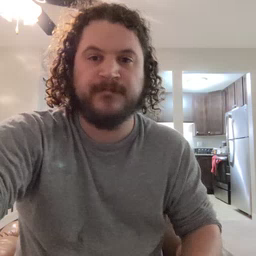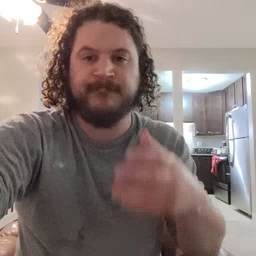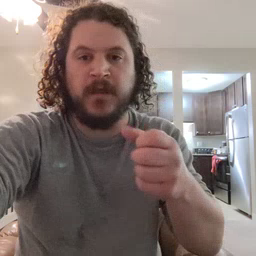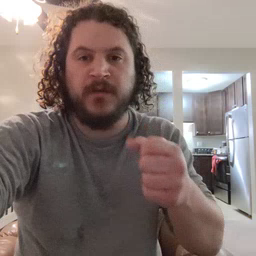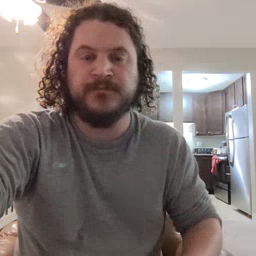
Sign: milk